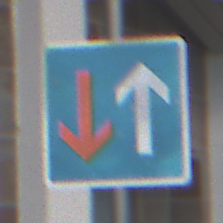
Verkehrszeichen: VorrangVorGegenverkehr
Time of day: MorningAfternoon
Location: Roofed (Urban)
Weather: PartlyCloudy
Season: NotSpecified
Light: Natural